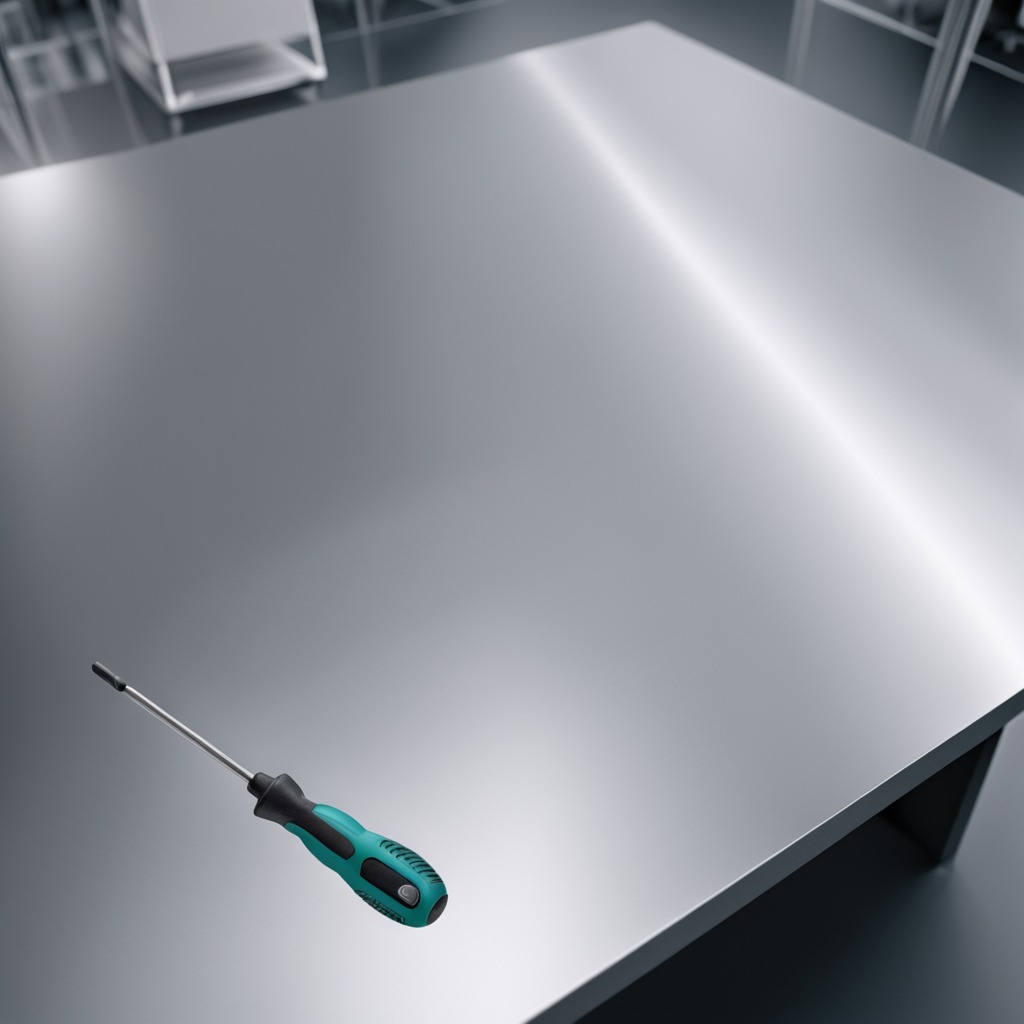
A screwdriver lies on a stainless steel table in a high-end prototyping lab.